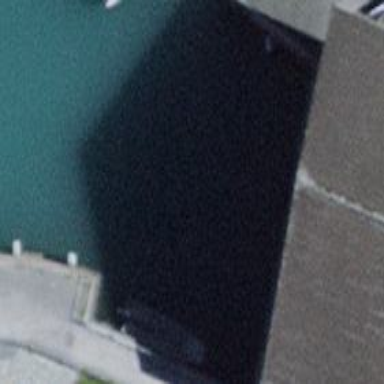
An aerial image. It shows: Boatyard along the waterway.